Aerial crown-view tile of a tropical tree (Barro Colorado Island, Panama), acquired 20250124:
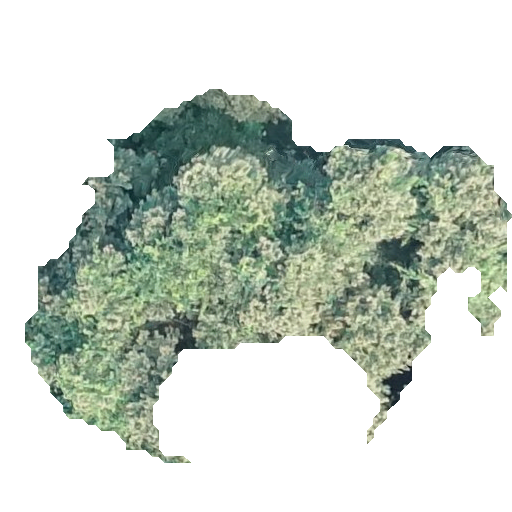
Species: Luehea seemannii
GBIF accepted scientific name: Luehea seemannii
Crown area: 150.689 m²